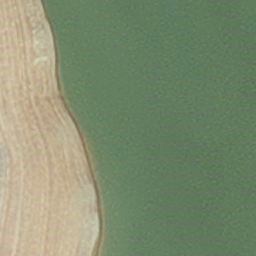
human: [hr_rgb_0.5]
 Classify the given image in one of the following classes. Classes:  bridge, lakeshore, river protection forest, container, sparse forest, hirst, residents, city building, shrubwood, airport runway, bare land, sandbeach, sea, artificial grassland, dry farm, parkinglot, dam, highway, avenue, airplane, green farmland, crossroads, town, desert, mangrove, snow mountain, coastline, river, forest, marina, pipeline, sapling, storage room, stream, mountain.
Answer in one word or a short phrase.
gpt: hirst